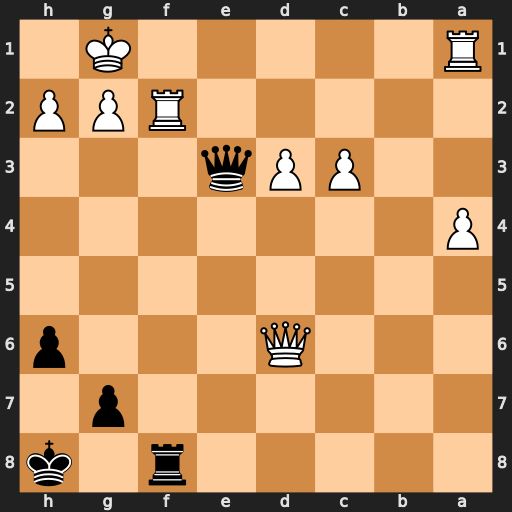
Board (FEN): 5r1k/6p1/3Q3p/8/P7/2PPq3/5RPP/R5K1
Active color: b
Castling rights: -
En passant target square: -
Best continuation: Qxf2+ Kh1 Qf1+ Rxf1 Rxf1#